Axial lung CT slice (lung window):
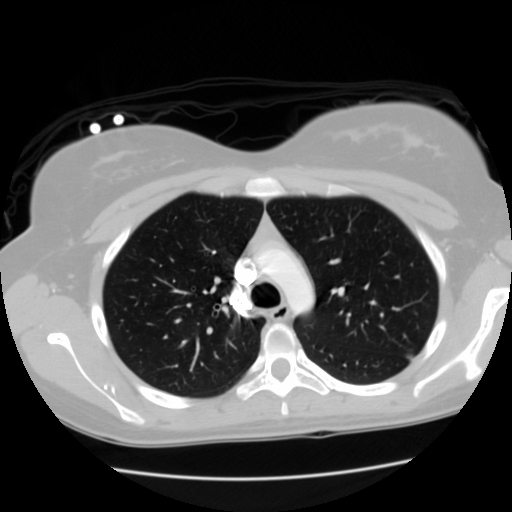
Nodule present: no